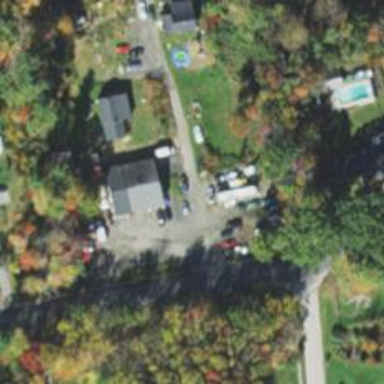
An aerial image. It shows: Residential driveway designated as service road.